Interaction volume radius: 5 \u00c5
Interaction volume height: 15 \u00c5
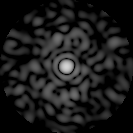
Disorder parameter: 0.8684